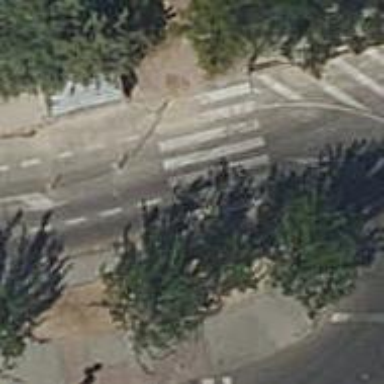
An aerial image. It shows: Marked crossing on the road.